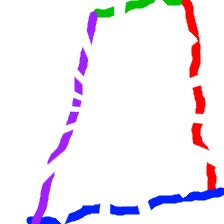
Shape: trapezoid